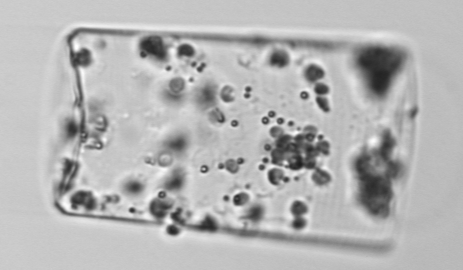
Label: Guinardia_flaccida